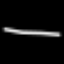
Label: line